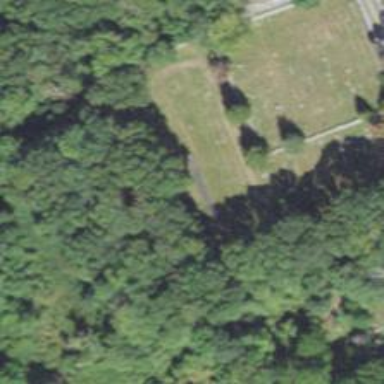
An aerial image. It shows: Private cemetery with landuse designation.